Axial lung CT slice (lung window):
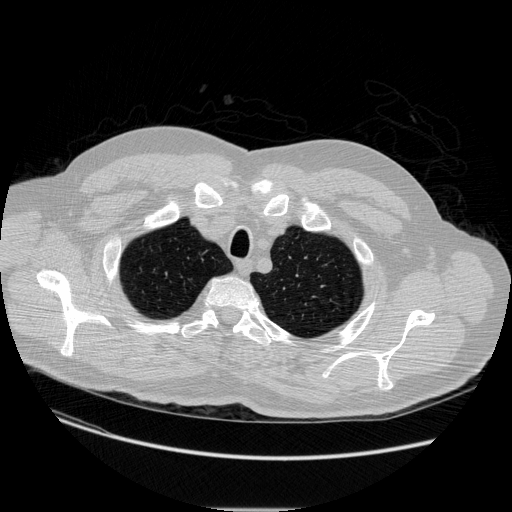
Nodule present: no